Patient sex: M
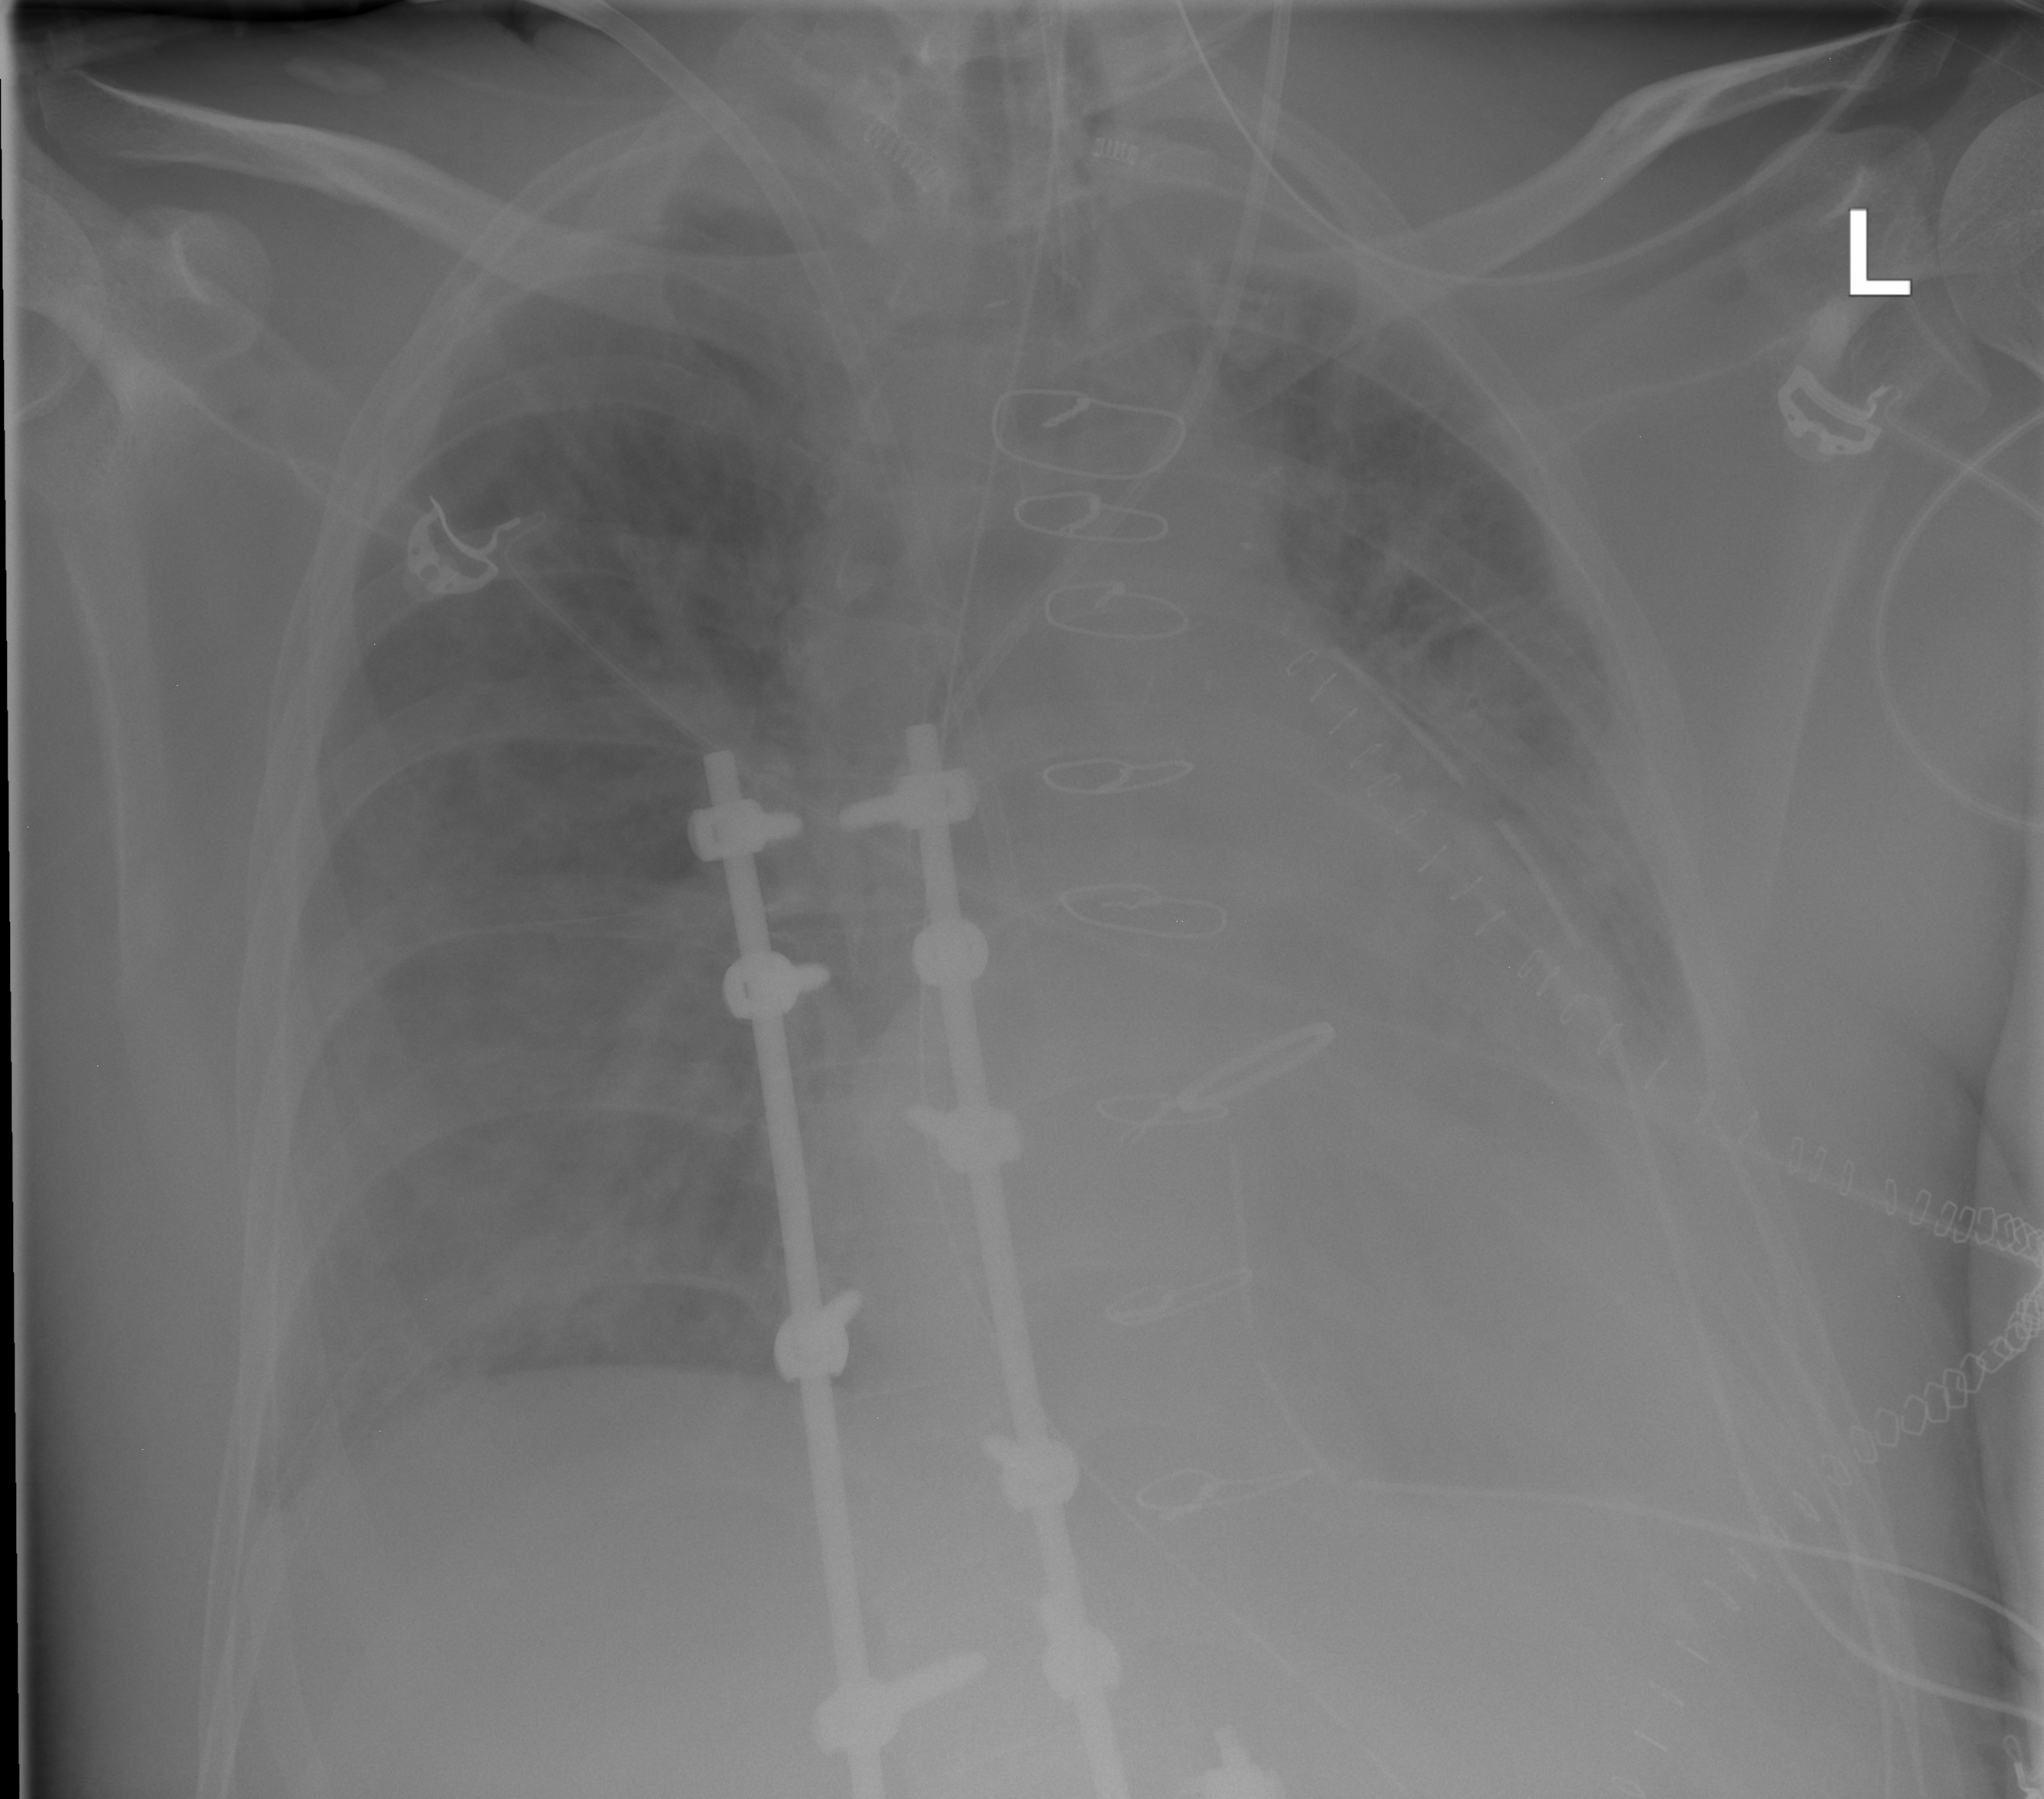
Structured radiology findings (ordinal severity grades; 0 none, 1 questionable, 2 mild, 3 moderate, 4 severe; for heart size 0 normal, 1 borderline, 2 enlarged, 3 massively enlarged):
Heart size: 1
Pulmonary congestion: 0
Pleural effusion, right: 0
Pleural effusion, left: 2
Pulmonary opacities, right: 3
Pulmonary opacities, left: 3
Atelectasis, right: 2
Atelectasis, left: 3